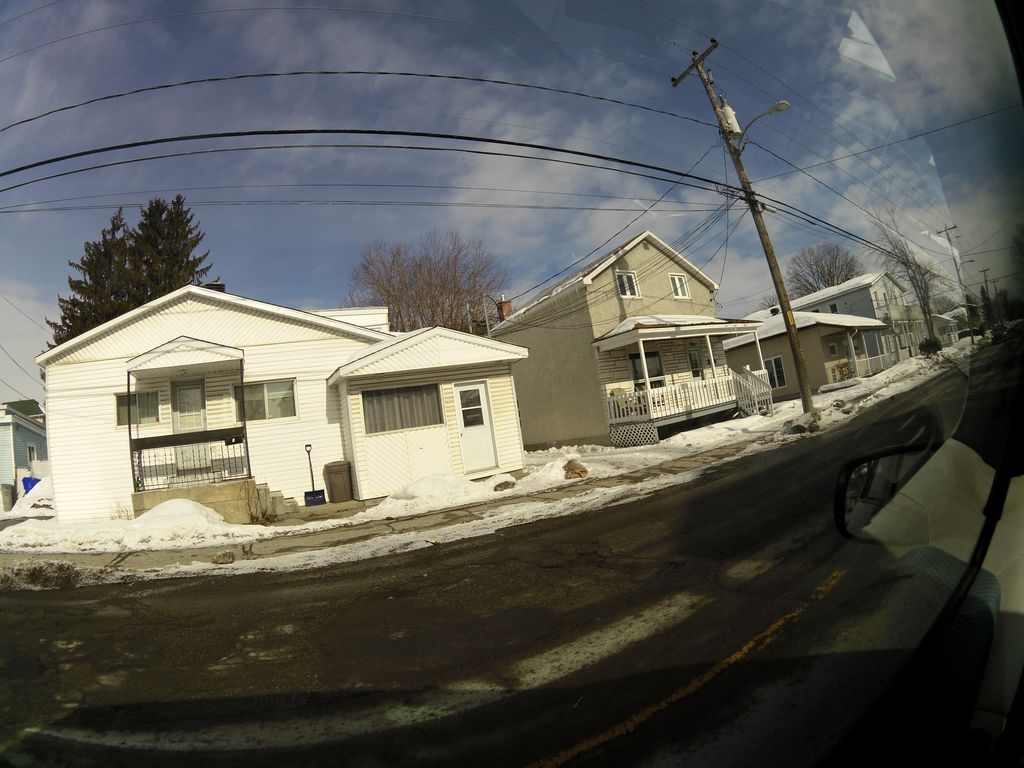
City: ottawa-gatineau